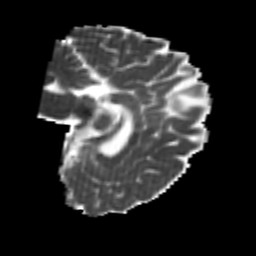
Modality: MD
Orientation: sagittal
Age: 22
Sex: female
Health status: healthy
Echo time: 0.074 s